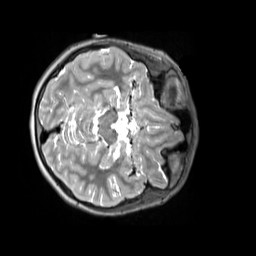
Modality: T2w
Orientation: axial
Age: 11
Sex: female
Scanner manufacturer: siemens
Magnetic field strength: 3 T
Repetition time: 3.2 s
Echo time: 0.408 s